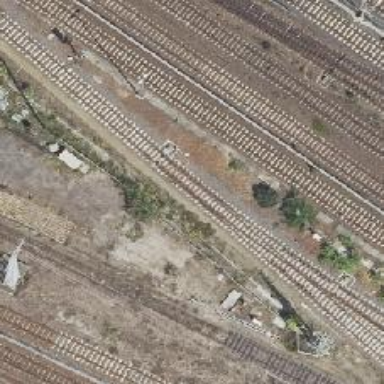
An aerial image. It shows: Railway siding with rails.